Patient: sex F, age 63
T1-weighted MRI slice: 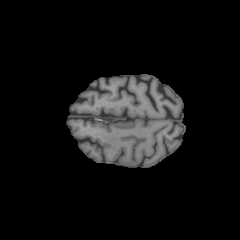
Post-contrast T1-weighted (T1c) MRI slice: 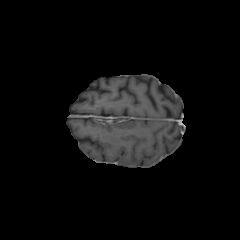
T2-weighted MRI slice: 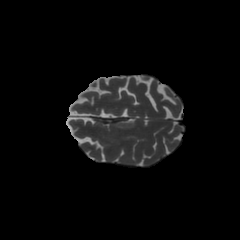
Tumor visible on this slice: no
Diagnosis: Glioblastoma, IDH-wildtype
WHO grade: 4